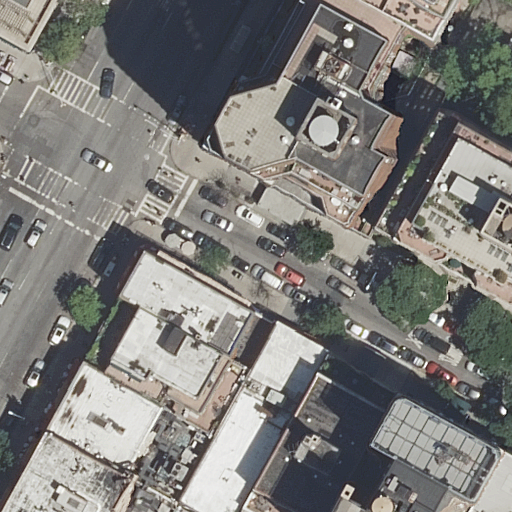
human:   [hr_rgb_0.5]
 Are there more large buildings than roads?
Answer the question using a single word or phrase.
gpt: yes

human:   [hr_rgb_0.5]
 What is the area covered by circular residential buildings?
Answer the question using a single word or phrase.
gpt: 0m2

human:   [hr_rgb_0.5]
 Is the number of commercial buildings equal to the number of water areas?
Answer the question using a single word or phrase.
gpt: yes

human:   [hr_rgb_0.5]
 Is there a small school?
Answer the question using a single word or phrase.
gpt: no

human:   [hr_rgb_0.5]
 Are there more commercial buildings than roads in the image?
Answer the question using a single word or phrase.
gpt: no

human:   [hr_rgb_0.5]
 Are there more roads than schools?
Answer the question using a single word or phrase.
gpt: yes

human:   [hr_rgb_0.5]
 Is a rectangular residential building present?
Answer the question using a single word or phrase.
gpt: yes

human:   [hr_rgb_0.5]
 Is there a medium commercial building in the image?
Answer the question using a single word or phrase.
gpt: no

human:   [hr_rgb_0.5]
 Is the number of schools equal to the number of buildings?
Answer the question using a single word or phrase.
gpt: no

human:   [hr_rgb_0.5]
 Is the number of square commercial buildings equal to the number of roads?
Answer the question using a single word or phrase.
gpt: no

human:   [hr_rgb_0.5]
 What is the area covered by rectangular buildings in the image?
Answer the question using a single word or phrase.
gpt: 2760m2

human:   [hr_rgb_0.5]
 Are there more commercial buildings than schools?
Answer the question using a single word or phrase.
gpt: no

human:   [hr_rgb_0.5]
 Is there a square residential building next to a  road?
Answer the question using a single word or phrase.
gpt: no

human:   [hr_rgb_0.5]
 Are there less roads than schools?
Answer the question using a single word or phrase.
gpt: no

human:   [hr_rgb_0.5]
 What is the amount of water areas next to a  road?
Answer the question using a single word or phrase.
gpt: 0

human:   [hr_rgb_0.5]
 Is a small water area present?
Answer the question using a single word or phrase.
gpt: no

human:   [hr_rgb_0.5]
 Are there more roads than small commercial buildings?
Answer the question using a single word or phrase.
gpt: yes

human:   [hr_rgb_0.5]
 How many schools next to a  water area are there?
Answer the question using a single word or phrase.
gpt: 0

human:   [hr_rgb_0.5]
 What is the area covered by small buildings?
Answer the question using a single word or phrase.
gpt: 179m2

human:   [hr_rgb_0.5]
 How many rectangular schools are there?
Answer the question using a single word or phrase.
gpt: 0

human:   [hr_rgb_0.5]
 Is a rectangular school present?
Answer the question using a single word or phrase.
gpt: no

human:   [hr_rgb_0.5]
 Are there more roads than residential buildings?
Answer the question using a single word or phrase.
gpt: no

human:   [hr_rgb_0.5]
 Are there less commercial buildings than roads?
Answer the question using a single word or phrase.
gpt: yes

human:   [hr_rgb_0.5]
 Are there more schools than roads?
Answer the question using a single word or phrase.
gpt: no

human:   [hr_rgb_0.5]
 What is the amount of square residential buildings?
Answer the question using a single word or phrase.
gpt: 0

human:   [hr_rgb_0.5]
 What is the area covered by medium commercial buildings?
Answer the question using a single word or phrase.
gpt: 0m2

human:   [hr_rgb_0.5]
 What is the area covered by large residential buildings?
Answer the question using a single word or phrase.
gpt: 2713m2

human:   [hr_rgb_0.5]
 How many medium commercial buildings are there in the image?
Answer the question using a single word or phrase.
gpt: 0

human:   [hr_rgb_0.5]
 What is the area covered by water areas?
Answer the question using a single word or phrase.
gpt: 0m2

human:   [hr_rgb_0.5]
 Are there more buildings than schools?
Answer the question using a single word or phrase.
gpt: yes

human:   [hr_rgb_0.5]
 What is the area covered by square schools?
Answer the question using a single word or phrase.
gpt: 0m2

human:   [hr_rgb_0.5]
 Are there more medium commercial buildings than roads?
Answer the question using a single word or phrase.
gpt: no

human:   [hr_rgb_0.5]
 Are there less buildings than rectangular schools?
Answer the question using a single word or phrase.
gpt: no

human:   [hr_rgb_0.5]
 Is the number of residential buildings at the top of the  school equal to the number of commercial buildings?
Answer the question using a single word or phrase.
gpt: no

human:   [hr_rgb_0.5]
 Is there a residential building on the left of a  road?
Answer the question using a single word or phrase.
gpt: yes

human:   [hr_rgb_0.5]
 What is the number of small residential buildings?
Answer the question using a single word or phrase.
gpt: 4